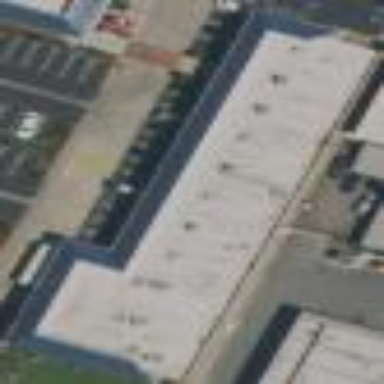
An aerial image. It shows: Retail building.